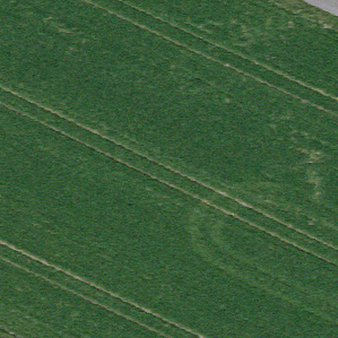
Label: other